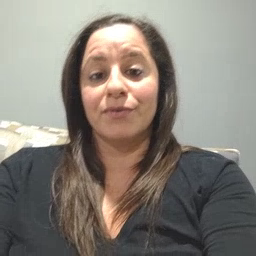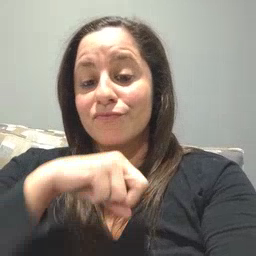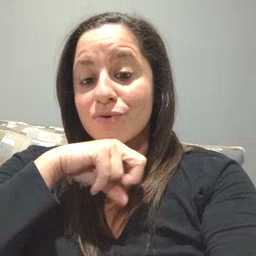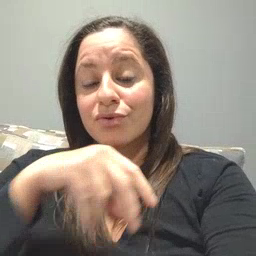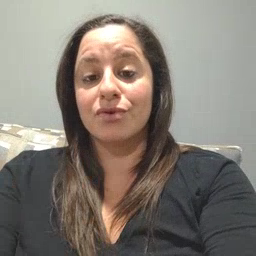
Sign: frog